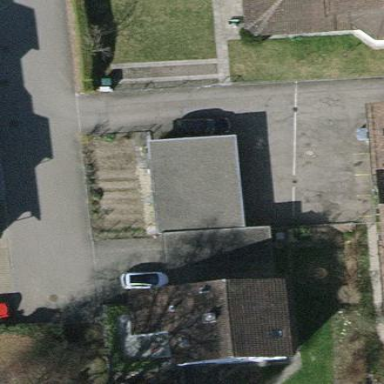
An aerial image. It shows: Group of garages.